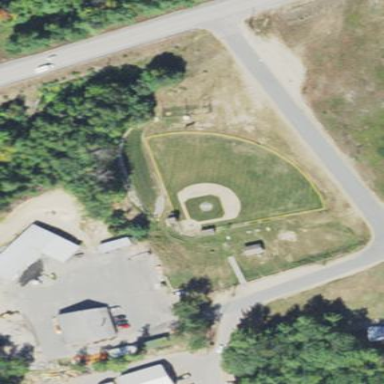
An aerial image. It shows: Baseball pitch for leisure and sports activities.